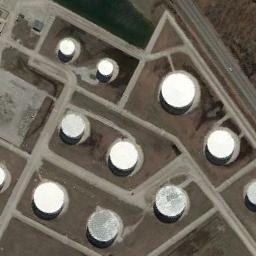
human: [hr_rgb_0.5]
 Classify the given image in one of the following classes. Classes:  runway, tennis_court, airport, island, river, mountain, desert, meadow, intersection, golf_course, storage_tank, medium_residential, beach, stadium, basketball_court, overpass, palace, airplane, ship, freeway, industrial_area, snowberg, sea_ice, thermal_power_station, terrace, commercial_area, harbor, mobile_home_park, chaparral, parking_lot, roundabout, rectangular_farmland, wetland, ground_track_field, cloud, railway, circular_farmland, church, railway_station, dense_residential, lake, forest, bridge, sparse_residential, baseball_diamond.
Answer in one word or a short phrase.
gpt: storage_tank